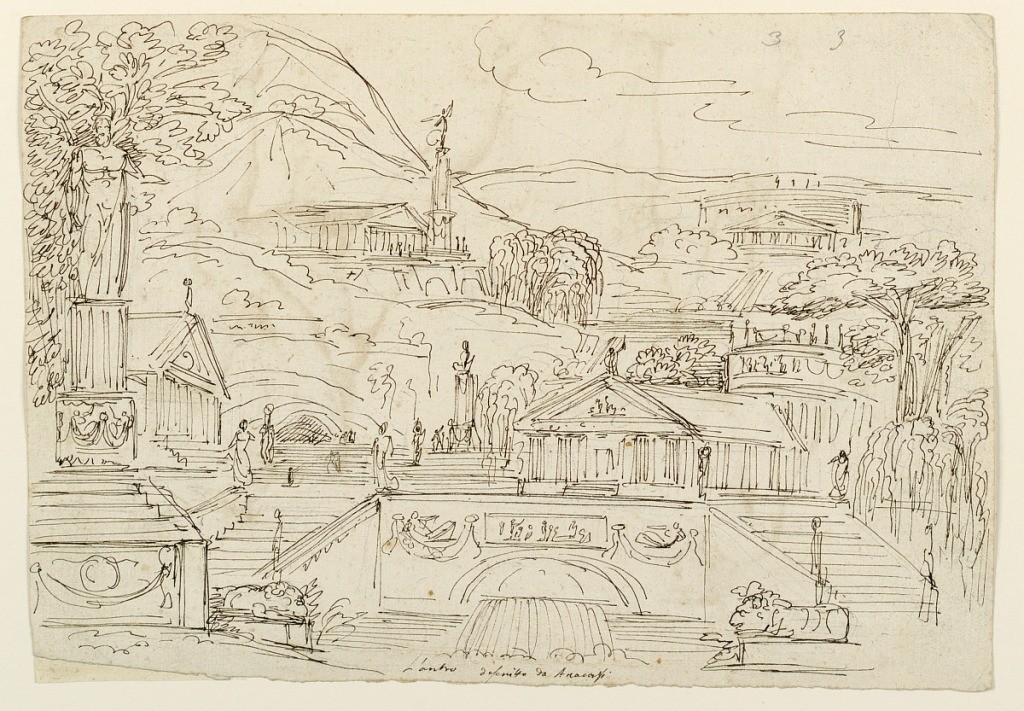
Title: Antique Buildings on Hillside
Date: early 19th century
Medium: Pen and ink on paper; verso: pen and brown ink
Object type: Drawing
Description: Horizontal rectangle. Monumental fountain in foreground, monumental sculpture at left. Various temples and antique buildings in the background scattered on hillside, connected by stairs.